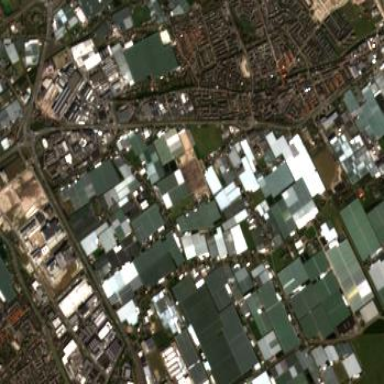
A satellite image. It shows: Greenhouses used for horticulture on farm.